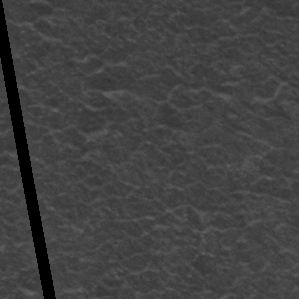
Label: frost